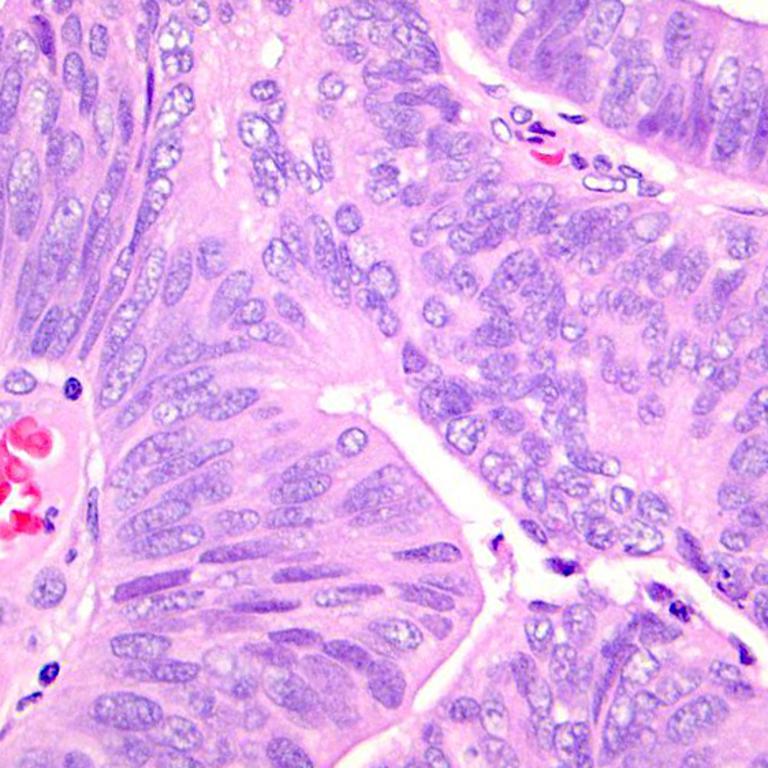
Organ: colon
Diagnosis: adenocarcinomas